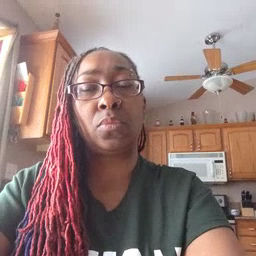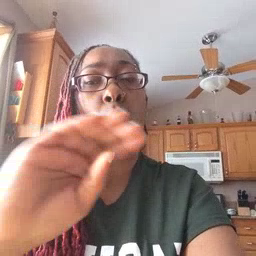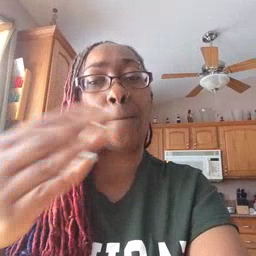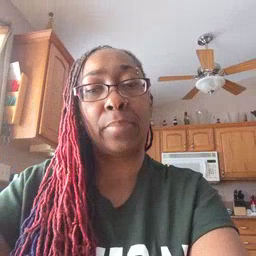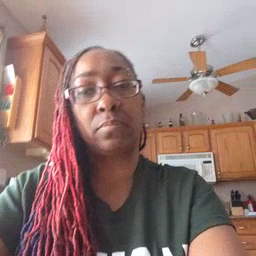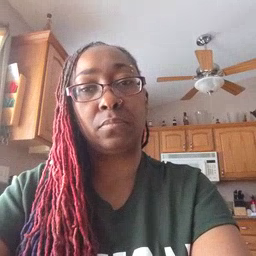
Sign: open